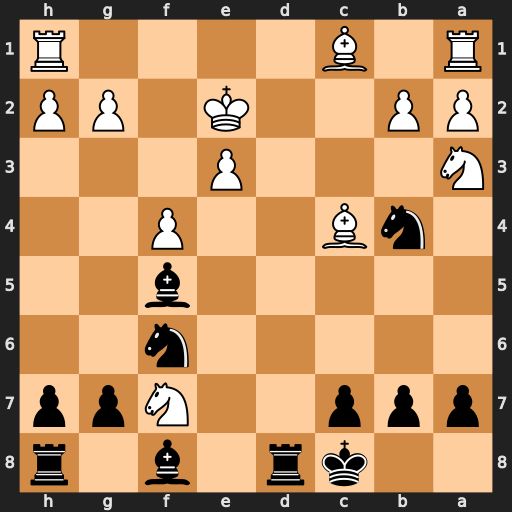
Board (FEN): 2kr1b1r/ppp2Npp/5n2/5b2/1nB2P2/N3P3/PP2K1PP/R1B4R
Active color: b
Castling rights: -
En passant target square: -
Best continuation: Bg4+ Kf2 Ne4+ Kg1 Rd1+